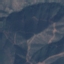
Label: HerbaceousVegetation